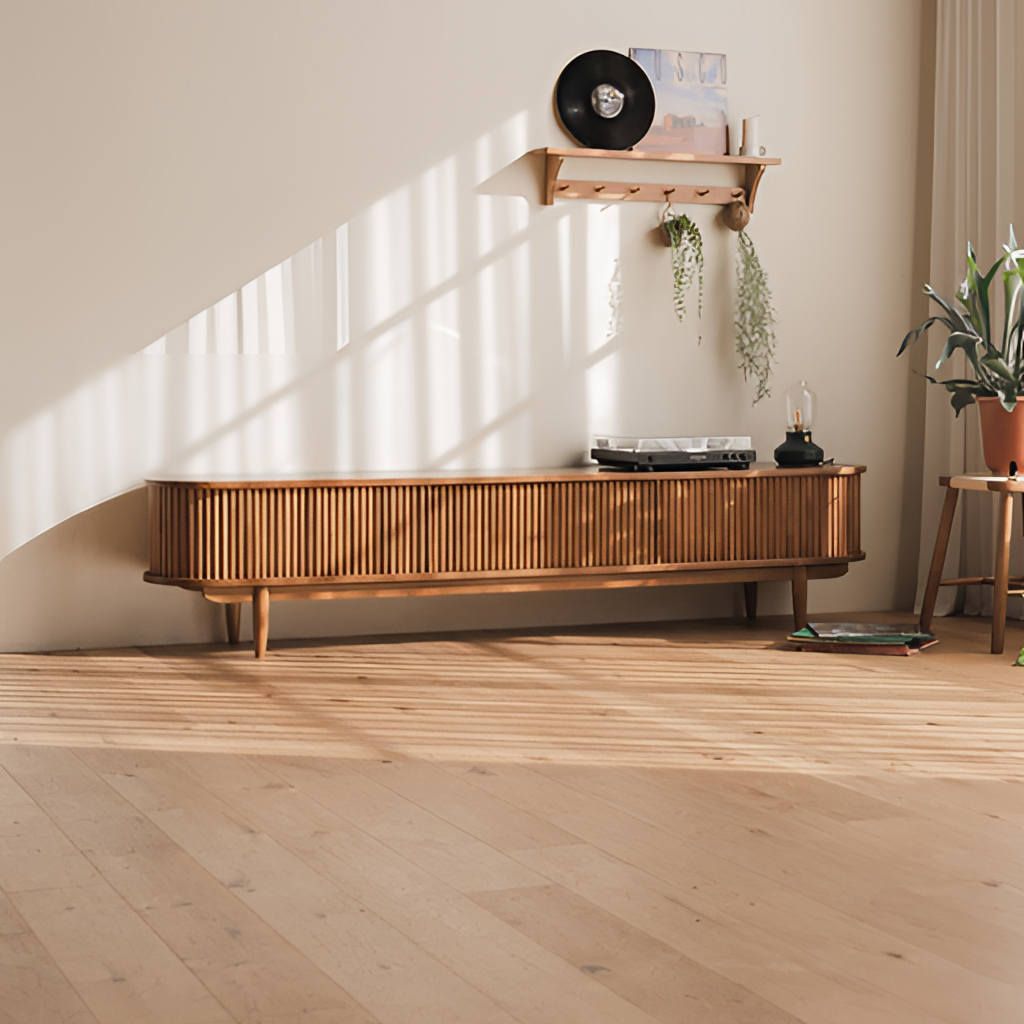
living room, brown wood console table, brown wood flooring, with plank pattern, paint wallpaper, with solid pattern, mid-century modern